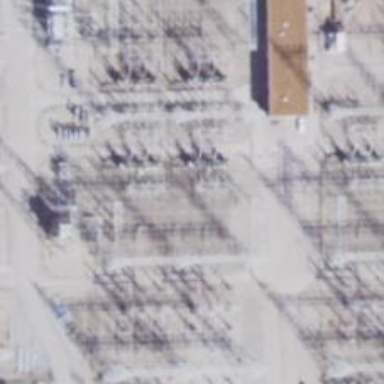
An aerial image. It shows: Switch for power supply.